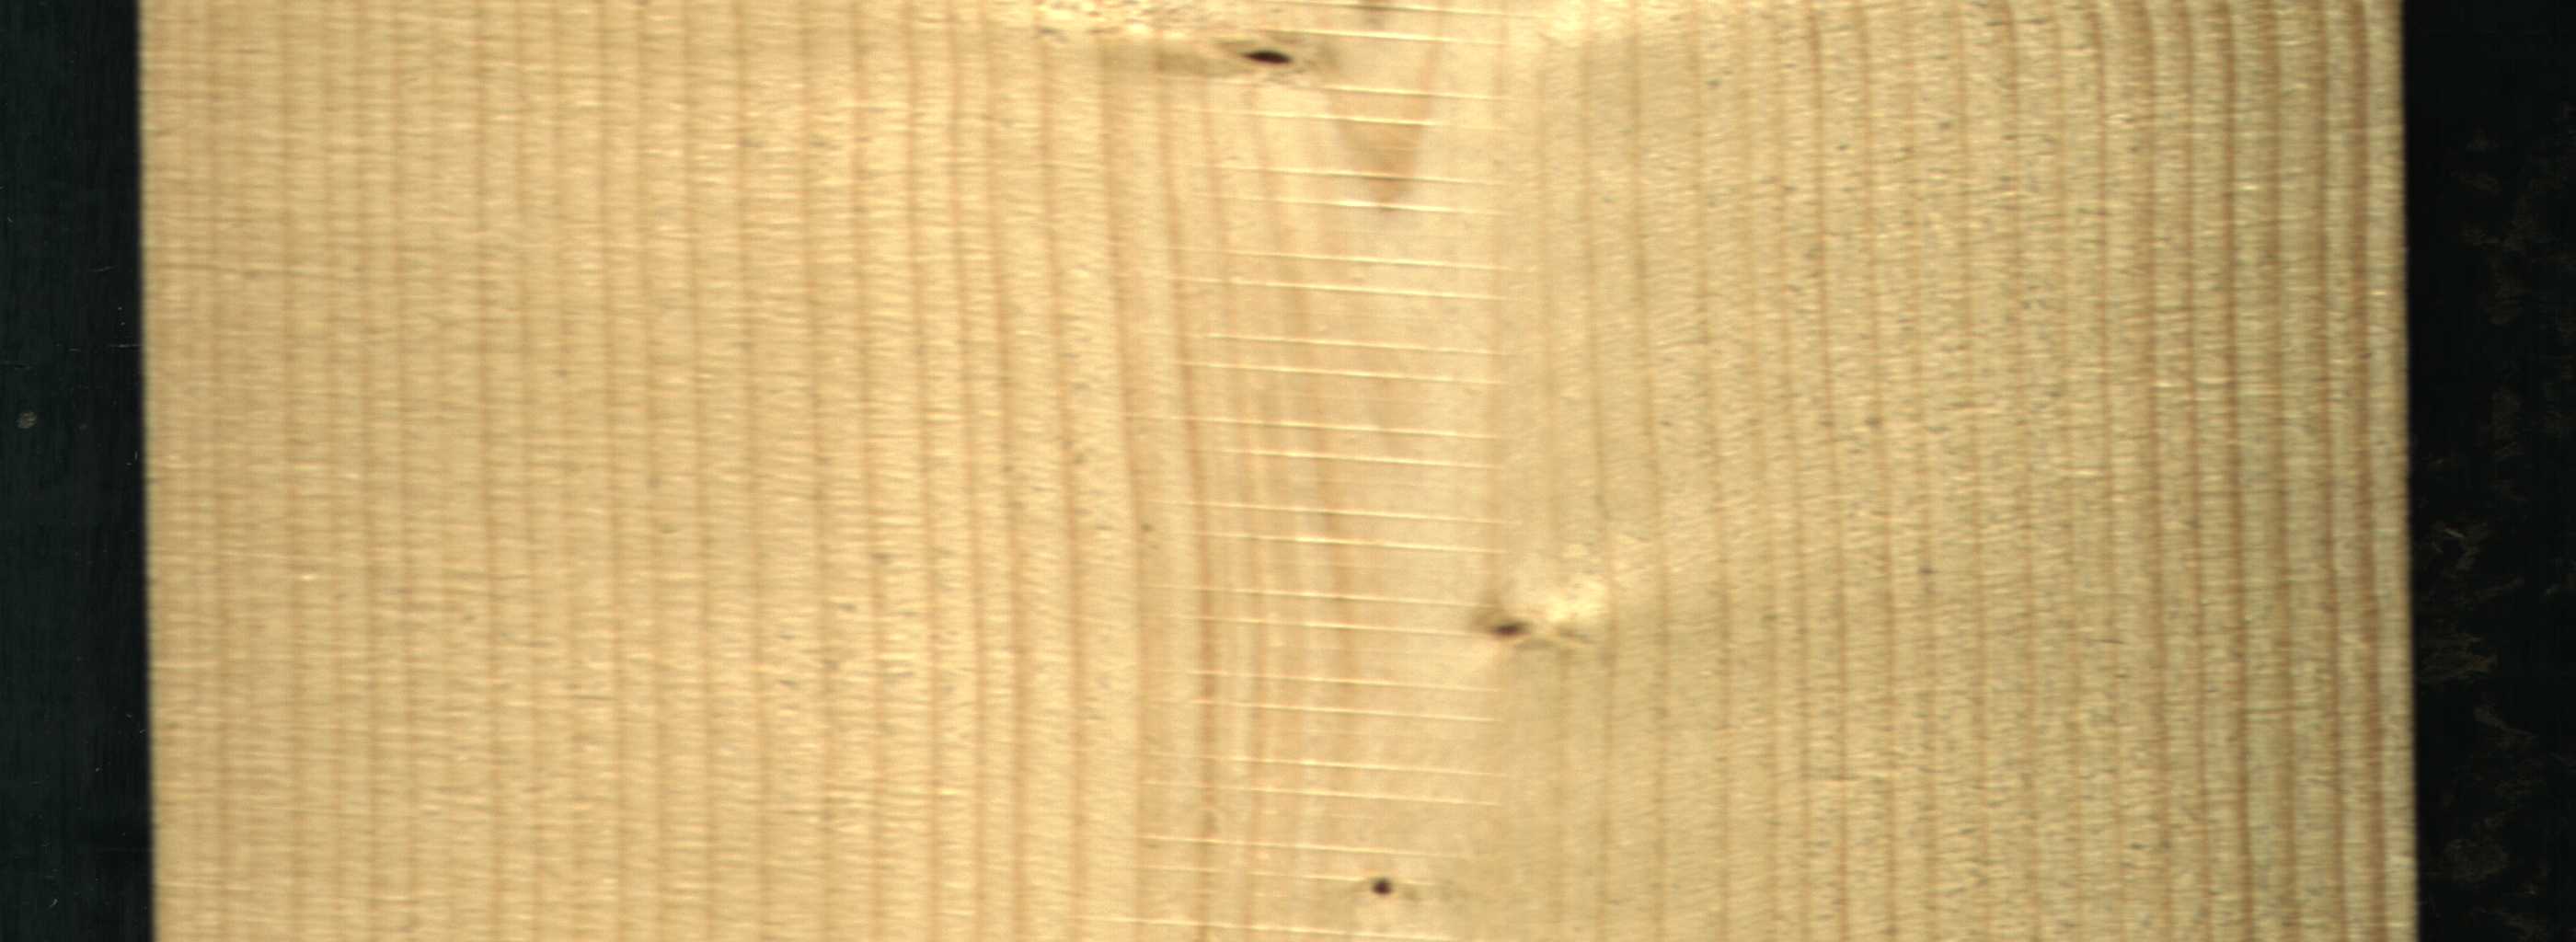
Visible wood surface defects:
Dead_Knot
Dead_Knot